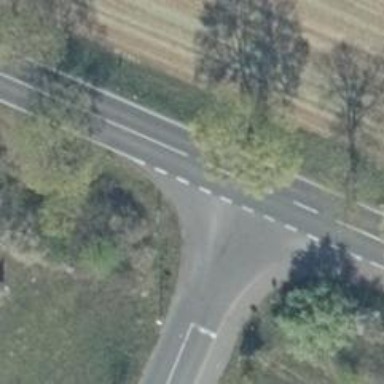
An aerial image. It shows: Road with stop sign.